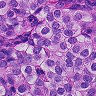
Metastatic tissue present: yes